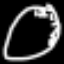
Label: clock